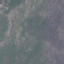
Land use / land cover class: HerbaceousVegetation